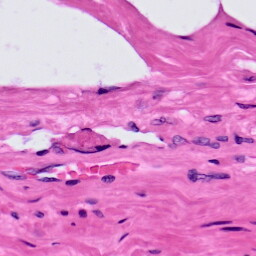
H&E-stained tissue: Prostate